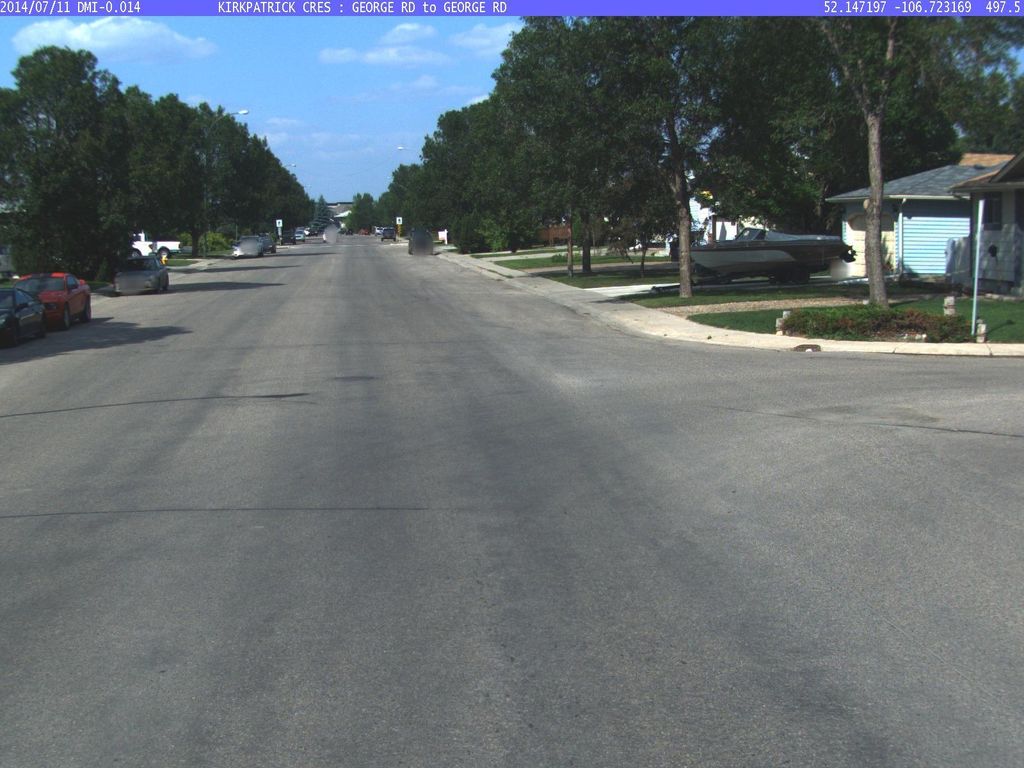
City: saskatoon